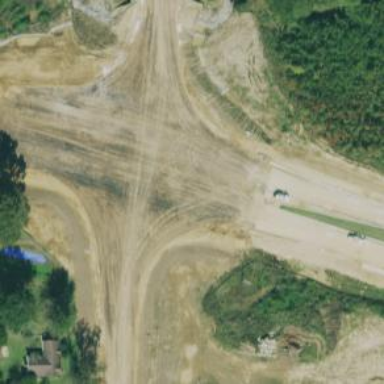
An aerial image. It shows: Tertiary link road.